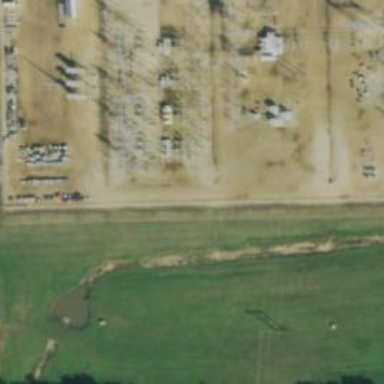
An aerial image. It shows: Switch used for power control.